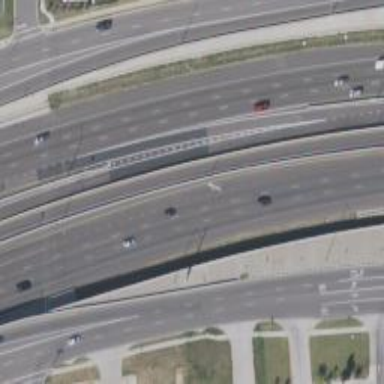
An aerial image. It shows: Motorway.